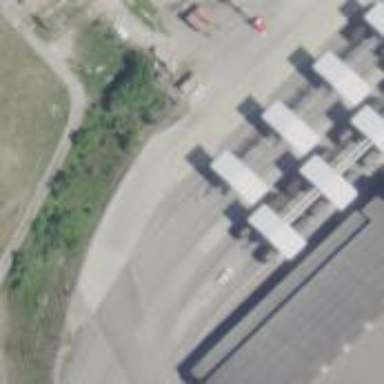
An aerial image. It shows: Loading rack for railways.